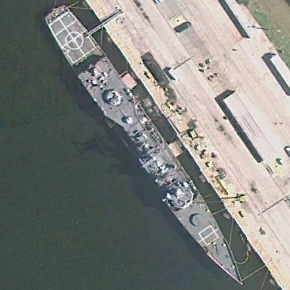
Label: cruiser